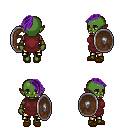
a pixel art fantasy rpg character, female body template, orc, green skin, maroon tunic, gold greaves, purple long mohawk hairstyle, cloth bracers, brown slippers, shield, four views (front, back, left, right), 2x2 character sprite sheet, small pixel art, hard edges, no anti-aliasing